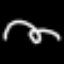
Label: squiggle